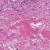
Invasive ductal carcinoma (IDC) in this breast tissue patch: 0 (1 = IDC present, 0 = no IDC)